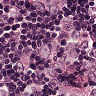
Metastatic tissue present: yes